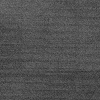
Atmospheric dust classification: dusty